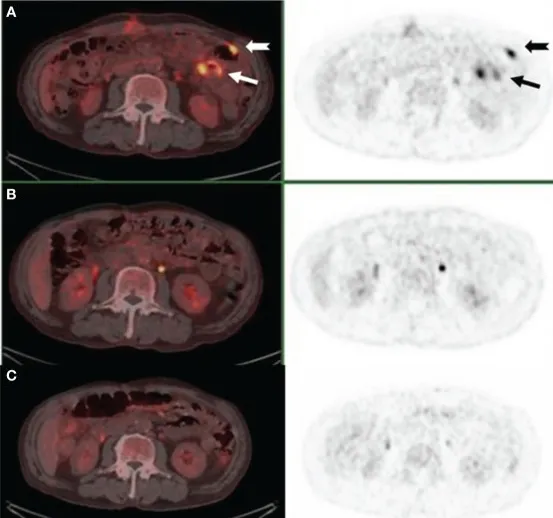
PET/CT scan after small bowel resection.
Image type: radiology (pet)